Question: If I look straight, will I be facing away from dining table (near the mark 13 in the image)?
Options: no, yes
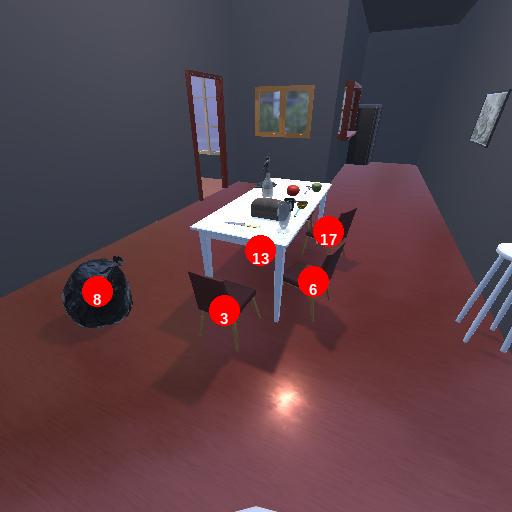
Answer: no